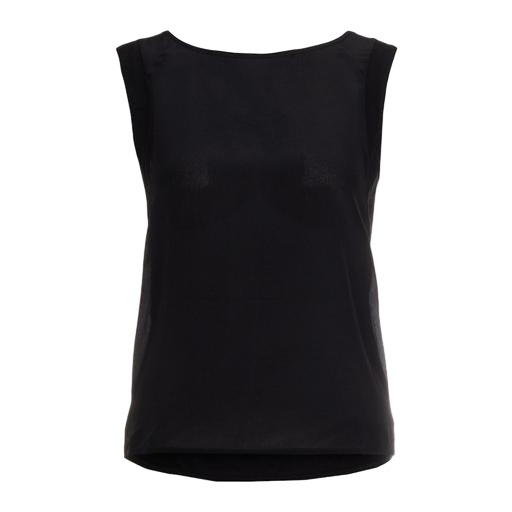
black high gauge relaxed tank, sleeveless tee, black boxy mesh vest top, white background